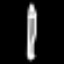
Label: pencil